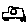
Label: car